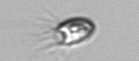
Label: Balanion